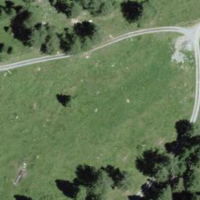
EUNIS habitat code: 43
Species observed at this site:
Gypaetus barbatus
Crepis aurea
Corvus corax
Crocus vernus